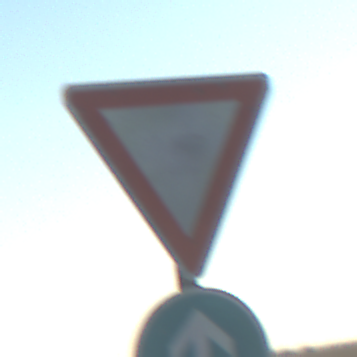
Verkehrszeichen: VorfahrtGewaehren
Zusatzzeichen unten: VorgeschriebeneFahrtrichtungGeradeaus
Umgebung: Outdoor, Nature
Tageszeit: SunriseSunset
Wetter: Clear
Licht: Natural
Jahreszeit: NotSpecified
Kontrast: HighContrast